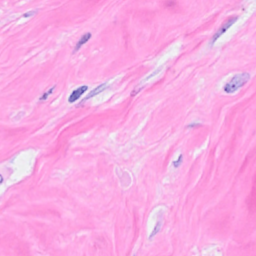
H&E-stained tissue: Breast